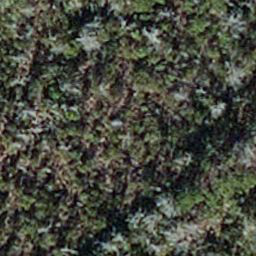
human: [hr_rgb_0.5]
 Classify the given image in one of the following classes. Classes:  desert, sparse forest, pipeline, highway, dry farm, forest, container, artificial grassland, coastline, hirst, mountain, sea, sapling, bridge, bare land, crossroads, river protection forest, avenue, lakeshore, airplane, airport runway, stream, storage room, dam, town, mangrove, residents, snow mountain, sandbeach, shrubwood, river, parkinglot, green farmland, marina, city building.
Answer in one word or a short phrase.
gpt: sapling